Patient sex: M
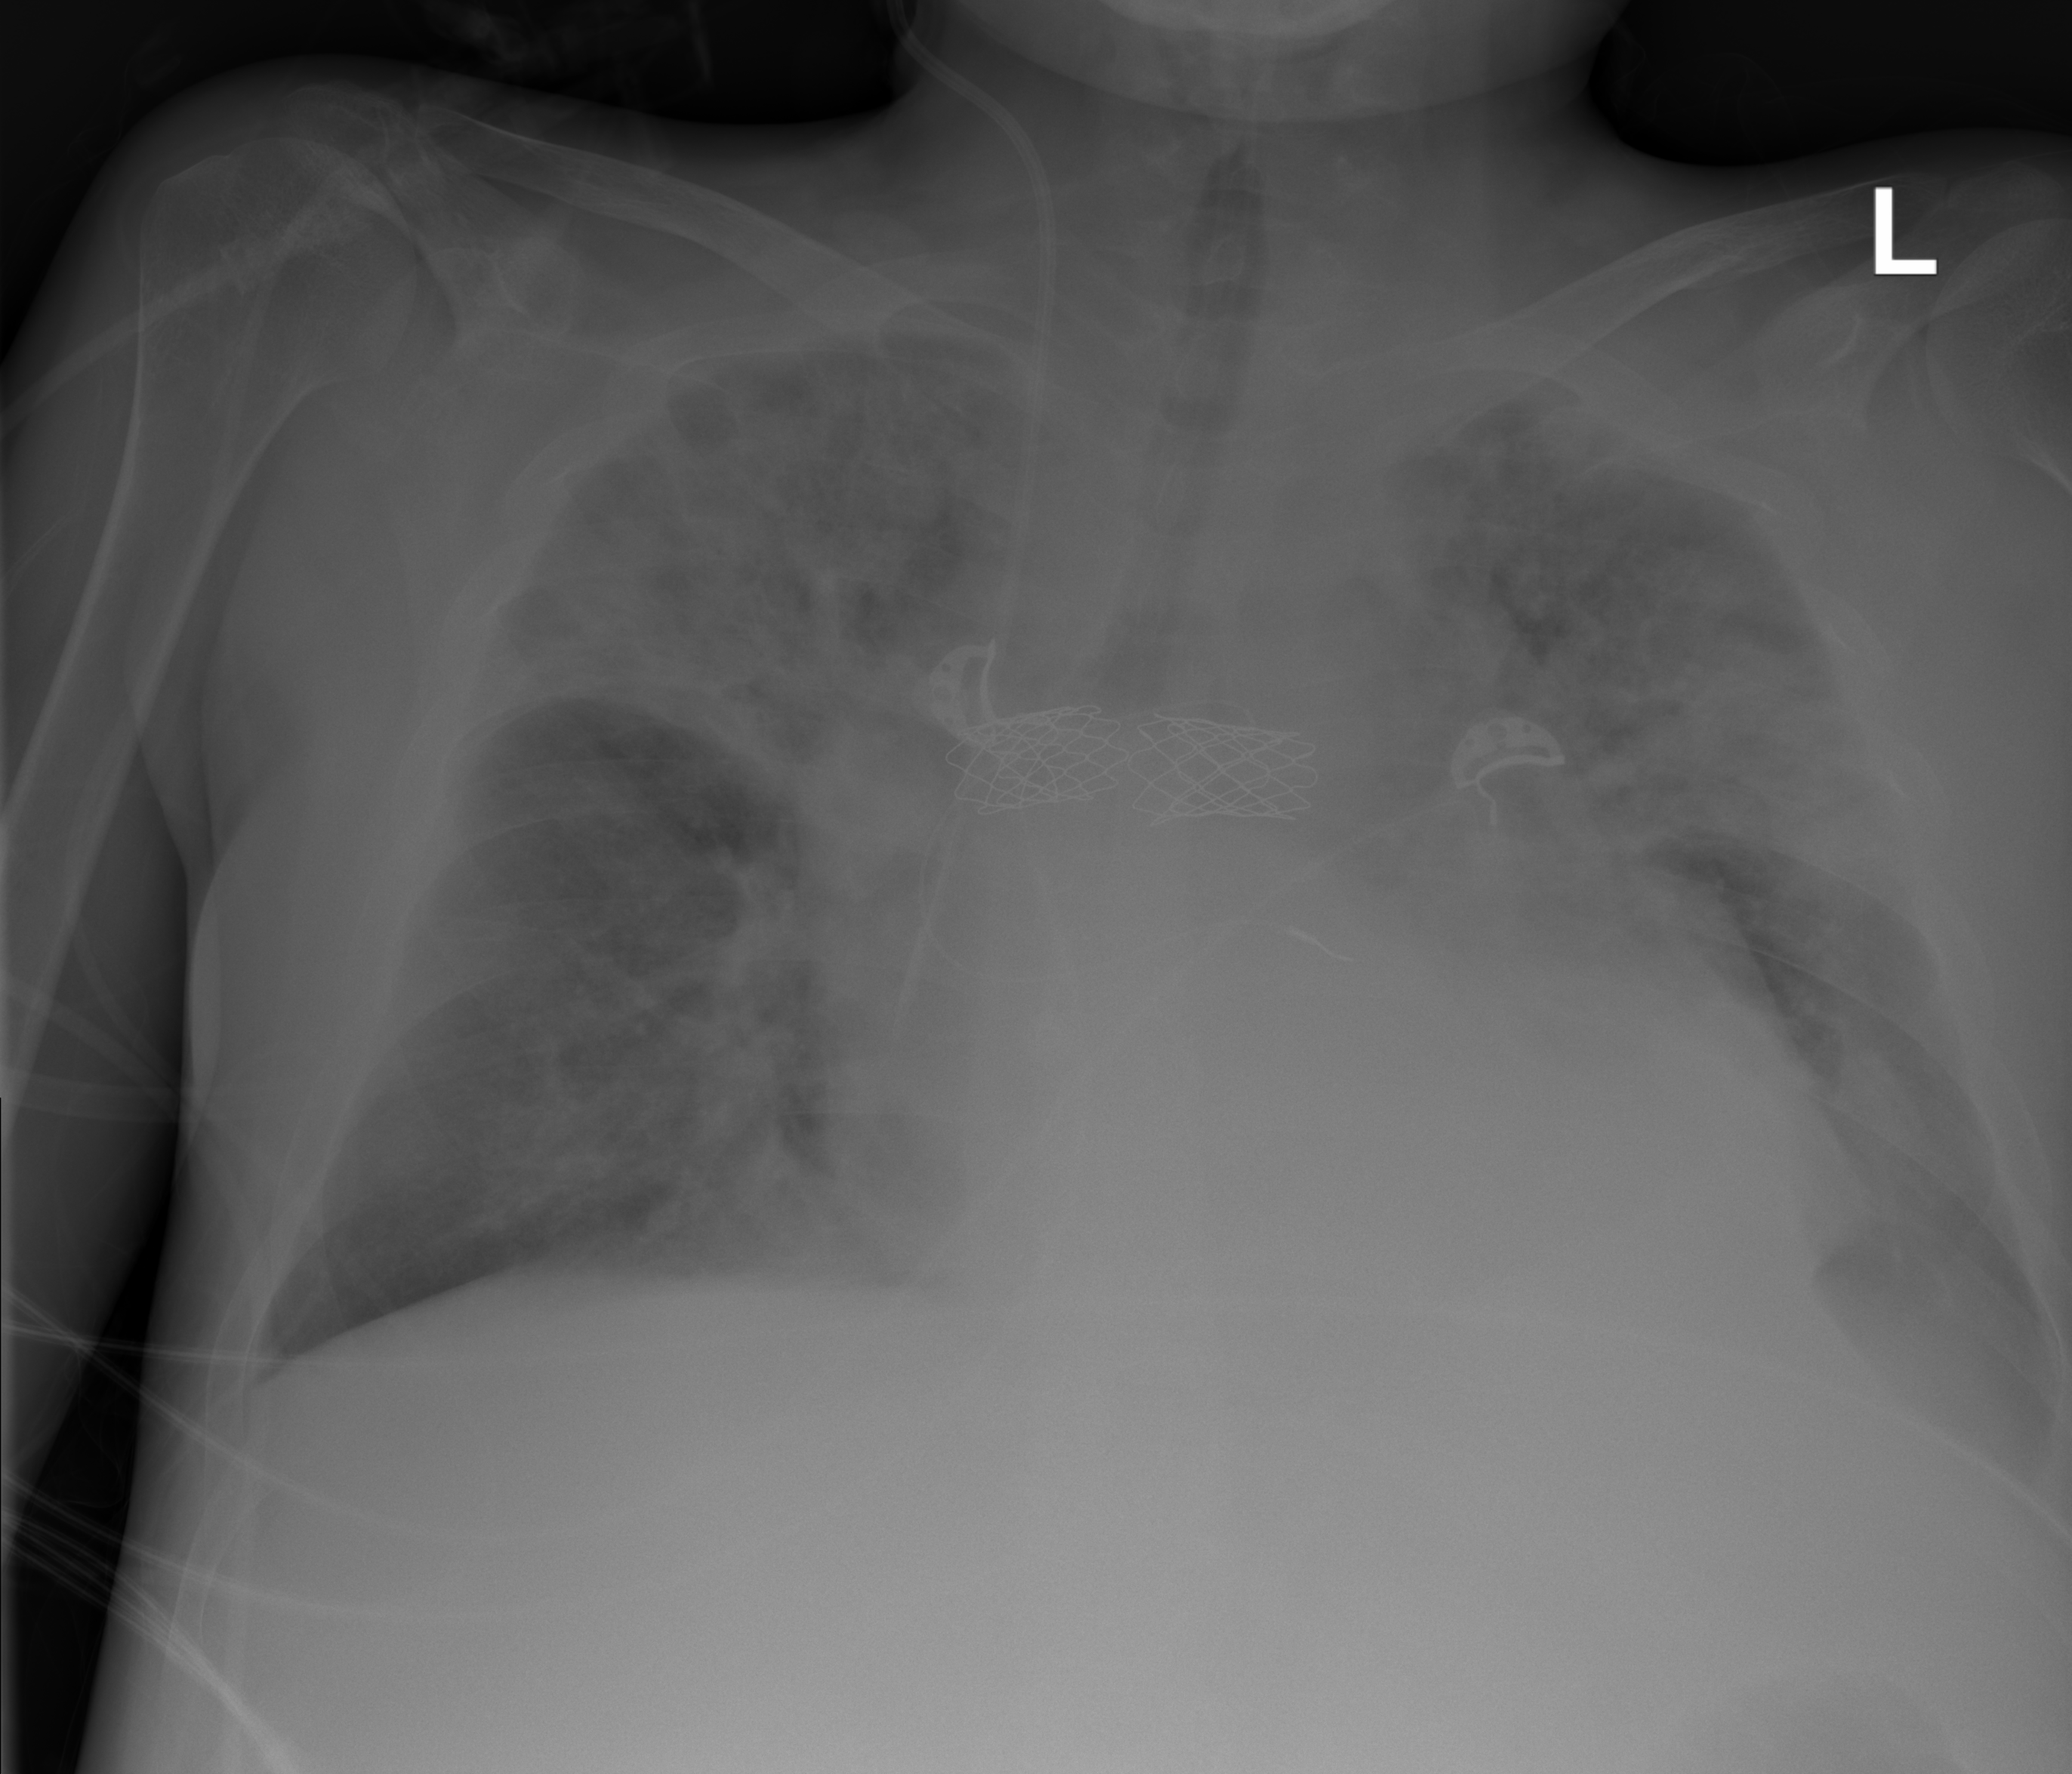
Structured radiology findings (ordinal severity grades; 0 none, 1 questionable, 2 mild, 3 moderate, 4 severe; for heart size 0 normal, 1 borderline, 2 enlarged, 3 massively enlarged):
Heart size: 3
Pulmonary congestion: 2
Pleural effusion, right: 0
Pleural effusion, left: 2
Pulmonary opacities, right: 3
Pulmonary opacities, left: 3
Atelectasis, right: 0
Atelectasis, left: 0